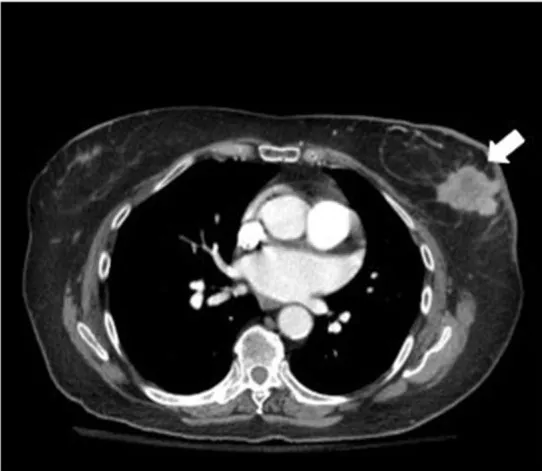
Chest CT showed a 4-cm left-breast mass with central necrosis.
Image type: radiology (ct)